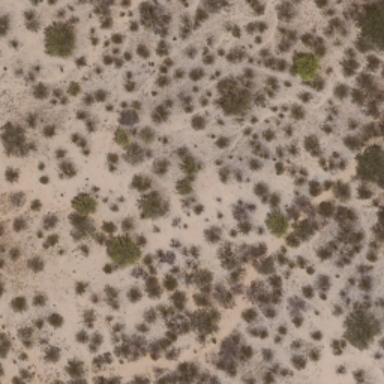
This is a chaparral .